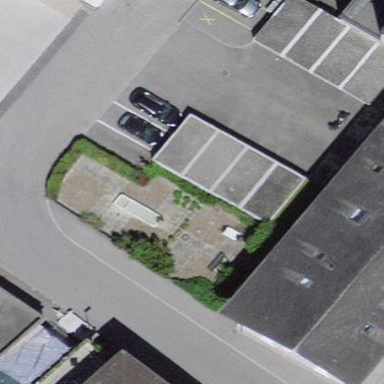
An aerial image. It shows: Flat-roofed garage.